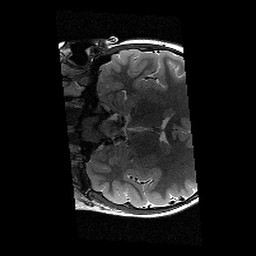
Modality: T2w
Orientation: coronal
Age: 11
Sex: female
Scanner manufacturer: siemens
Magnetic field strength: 3 T
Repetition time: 9.23 s
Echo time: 0.067 s